Question: When I am trying to build my project in XCode I am getting following error for ChildBrowser Plugin and PDF Viewer Plugins. Does anyone have idea for the same?

Thanks,
Ankit.
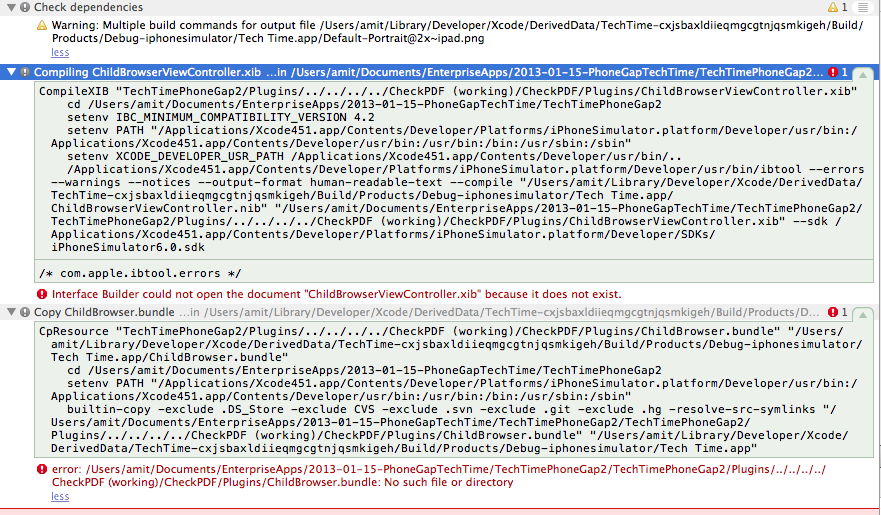
Answer: have you follwed the plugin instructions?
childbrowser
<URL>
pdf
<URL>